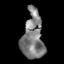
Tissue: skin
Cell type: Epithelial cells
Senescence score: 0.2358
Nuclear area (px): 983
Mean DAPI intensity: 126.736